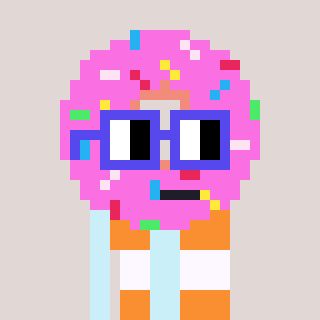
a pixel art character with square blue glasses, a doughnut-shaped head and a cold-colored body on a warm background